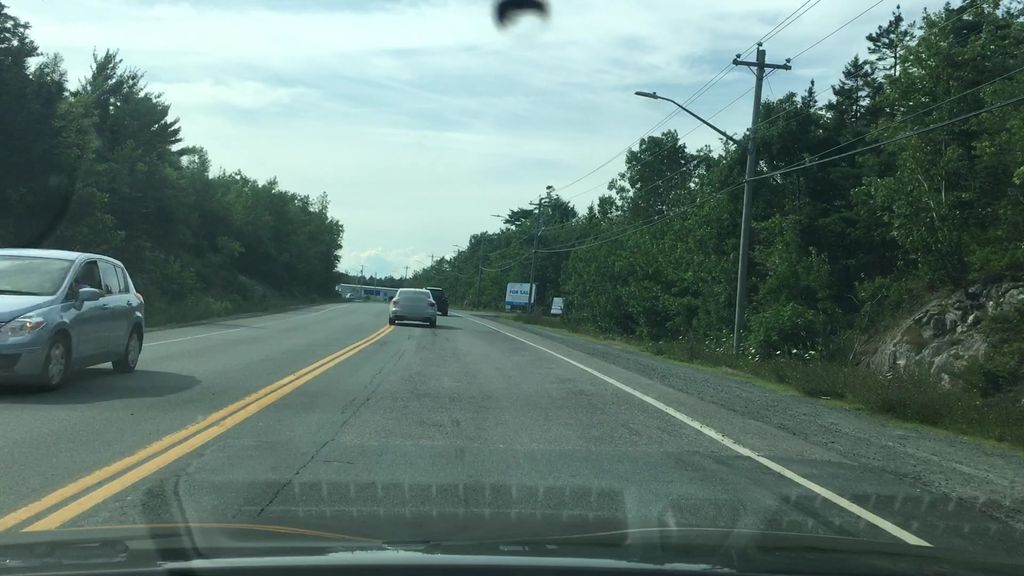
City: halifax